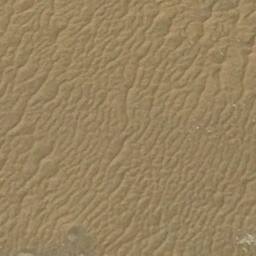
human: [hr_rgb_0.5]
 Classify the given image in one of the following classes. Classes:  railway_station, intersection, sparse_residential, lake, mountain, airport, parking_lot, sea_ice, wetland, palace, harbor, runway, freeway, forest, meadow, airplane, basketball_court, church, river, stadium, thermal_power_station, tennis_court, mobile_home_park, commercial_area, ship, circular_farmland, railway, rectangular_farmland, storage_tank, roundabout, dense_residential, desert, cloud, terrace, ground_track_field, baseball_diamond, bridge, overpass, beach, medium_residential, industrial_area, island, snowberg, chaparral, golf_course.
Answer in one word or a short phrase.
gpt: desert